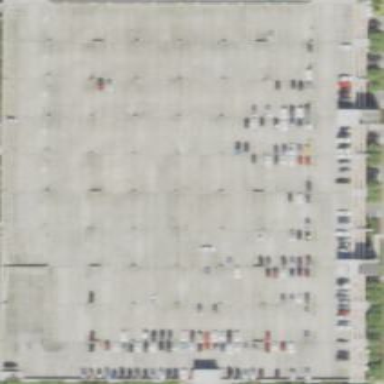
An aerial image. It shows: Multi-storey parking building.